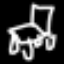
Label: chair